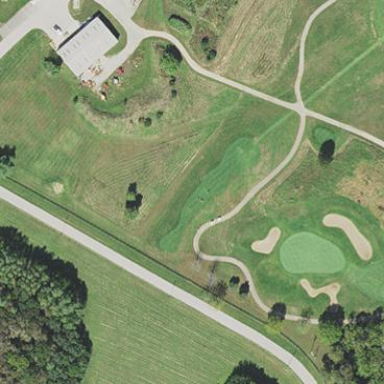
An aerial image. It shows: Grassy area designated as golf tee.